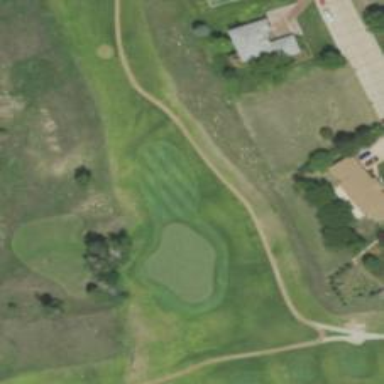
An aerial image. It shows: Service road designated as golf cart path.